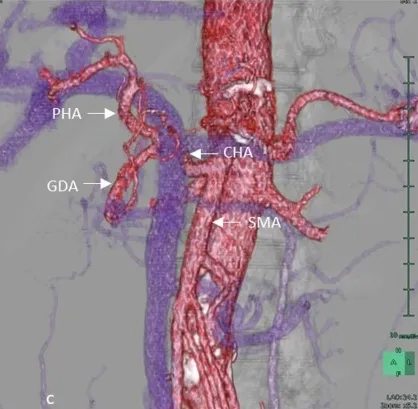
CT findings. . B) Infrapyloric lymph node swelling was noted (arrowhead). The common hepatic artery (CHA) had directly branched from the superior mesenteric artery (SMA)(arrow) and there was no artery on the ventral side of the portal vein.
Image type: radiology (ct)